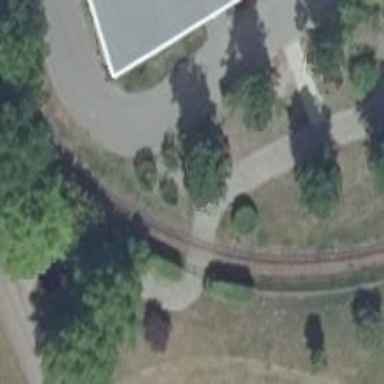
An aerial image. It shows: Uncontrolled railway crossing.